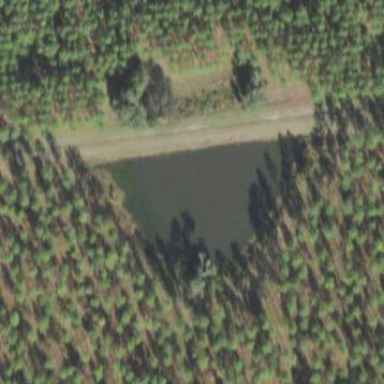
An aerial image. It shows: Reservoir of water.